Question: What is the result of this measurement?
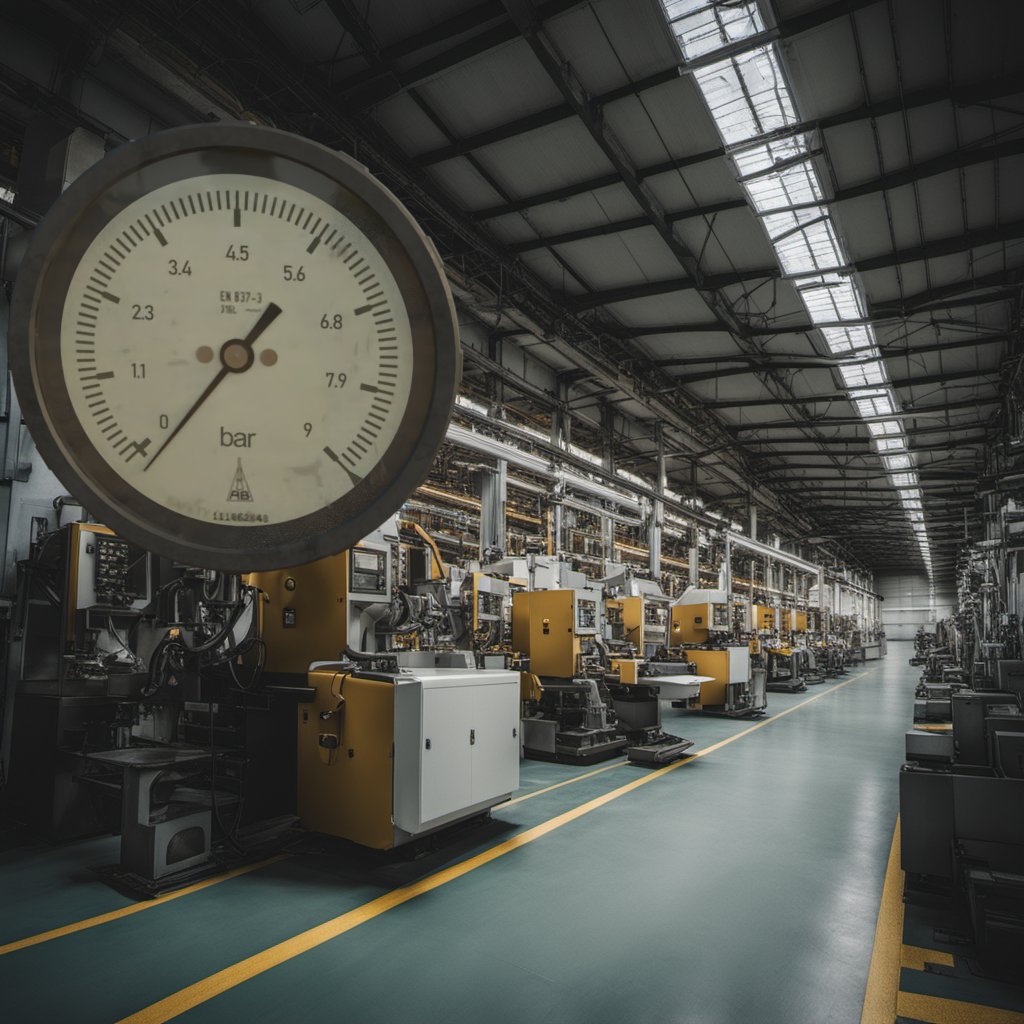
Answer: The result is -0.2
Question: What is the reading range of the measurement in the image?
Answer: The range is from 0 to 9
Question: What is the minimum and maximum reading range of the measurement in the image?
Answer: The minimum value is 0 and the maximum value is 9